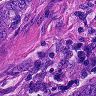
Metastatic tissue present: yes